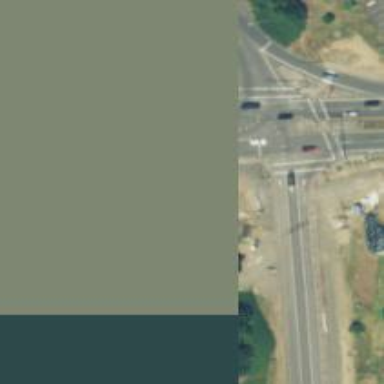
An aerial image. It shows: Primary highway with separate cycleway crossing over bridge.